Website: ulta-beauty
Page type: cross-sells
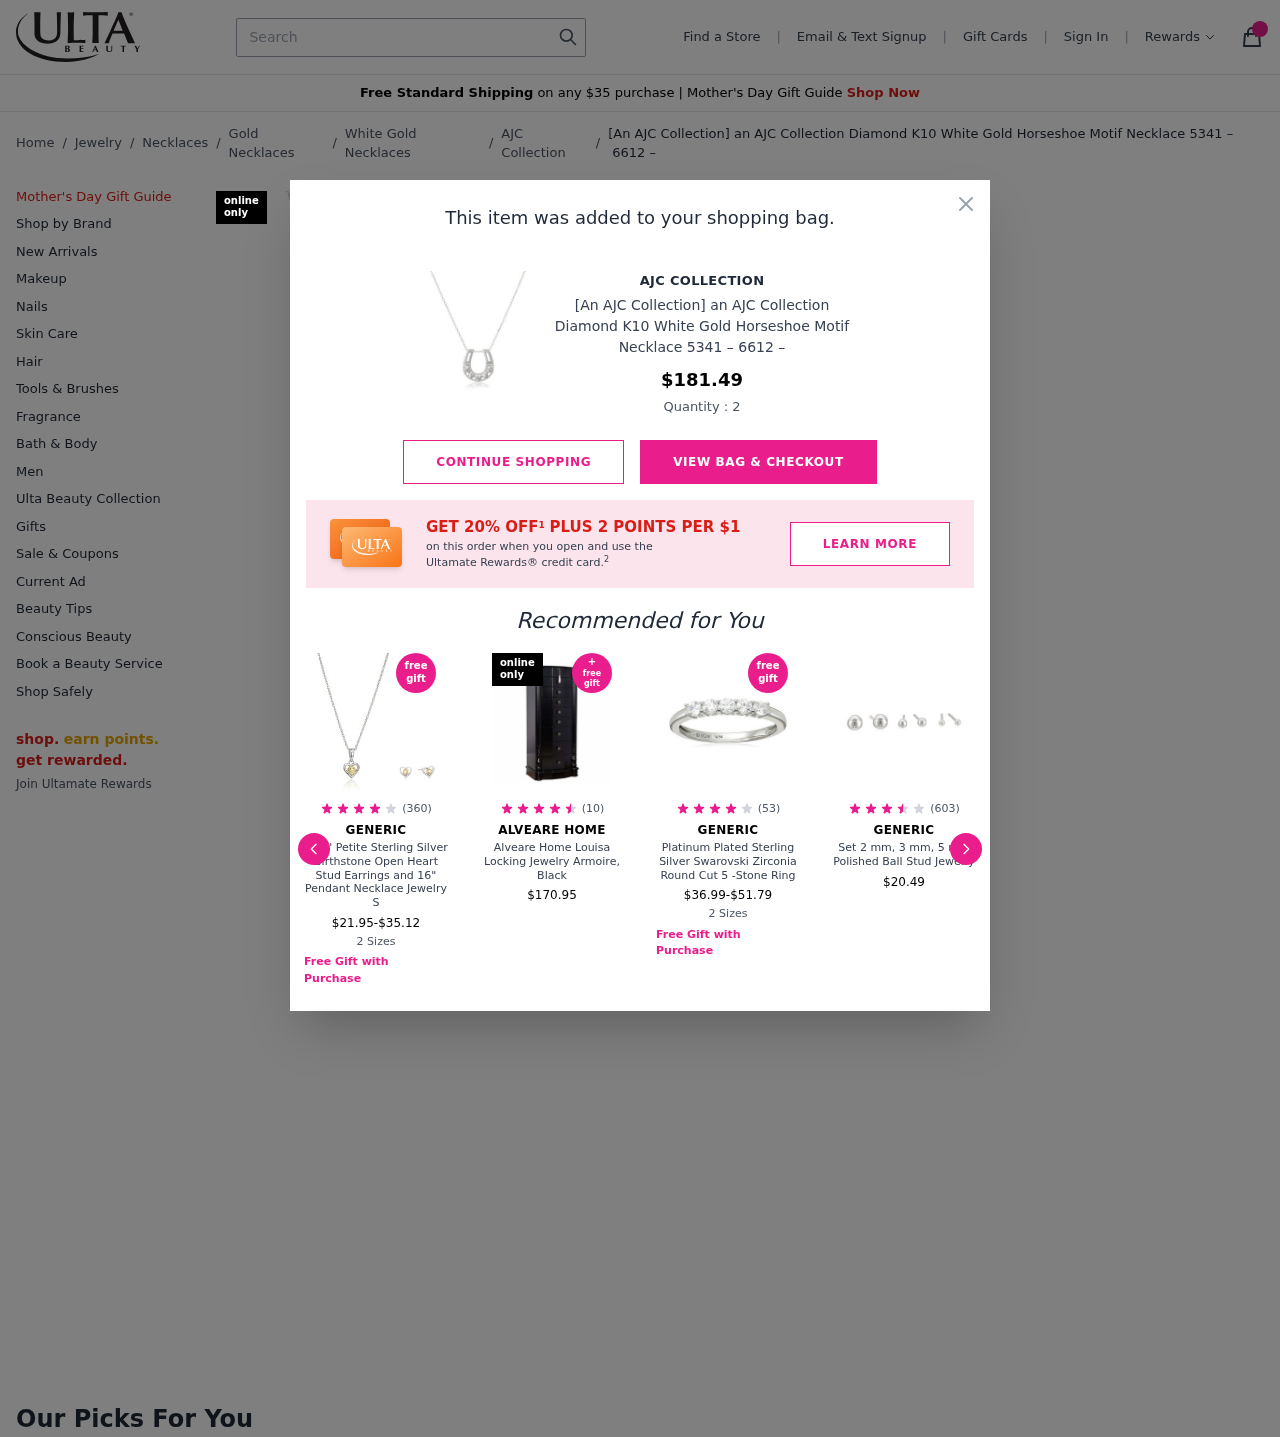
Product elements: key: PRODUCT1_BRAND
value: AJC Collection
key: PRODUCT1_BREADCRUMB
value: Jewelry
Necklaces
Gold Necklaces
White Gold Necklaces
AJC Collection
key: PRODUCT1_NAME
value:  [An AJC Collection] an AJC Collection Diamond K10 White Gold Horseshoe Motif Necklace 5341 – 6612 –
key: PRODUCT1_QUANTITY
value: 2
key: PRODUCT2_BRAND
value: Generic
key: PRODUCT2_NAME
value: Girls' Petite Sterling Silver Birthstone Open Heart Stud Earrings and 16" Pendant Necklace Jewelry S
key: PRODUCT2_NUM_RATINGS
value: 360
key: PRODUCT2_PRICE
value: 21.95
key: PRODUCT2_RATING
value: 4.3
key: PRODUCT3_BRAND
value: Alveare Home
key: PRODUCT3_NAME
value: Alveare Home Louisa Locking Jewelry Armoire, Black
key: PRODUCT3_NUM_RATINGS
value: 10
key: PRODUCT3_PRICE
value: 170.95
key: PRODUCT3_RATING
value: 4.7
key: PRODUCT4_BRAND
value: Generic
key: PRODUCT4_NAME
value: Platinum Plated Sterling Silver Swarovski Zirconia Round Cut 5 -Stone Ring
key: PRODUCT4_NUM_RATINGS
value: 53
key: PRODUCT4_PRICE
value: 36.99
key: PRODUCT4_RATING
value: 4.1
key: PRODUCT5_BRAND
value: Generic
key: PRODUCT5_NAME
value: Set 2 mm, 3 mm, 5 mm Polished Ball Stud Jewelry
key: PRODUCT5_NUM_RATINGS
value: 603
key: PRODUCT5_PRICE
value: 20.49
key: PRODUCT5_RATING
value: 3.8
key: PRODUCT1_BRAND2
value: AJC COLLECTION
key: PRODUCT1_NAME2
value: [An AJC Collection] an AJC Collection Diamond K10 White Gold Horseshoe Motif Necklace 5341 – 6612 –
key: PRODUCT1_PRICE2
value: $181.49
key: PRODUCT2_PRICE_MAX
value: -$35.12
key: PRODUCT4_PRICE_MAX
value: -$51.79
Search elements: key: HEADER_SEARCH
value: Search